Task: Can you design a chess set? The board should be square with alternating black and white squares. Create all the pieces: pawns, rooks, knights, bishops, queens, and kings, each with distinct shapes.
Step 858:
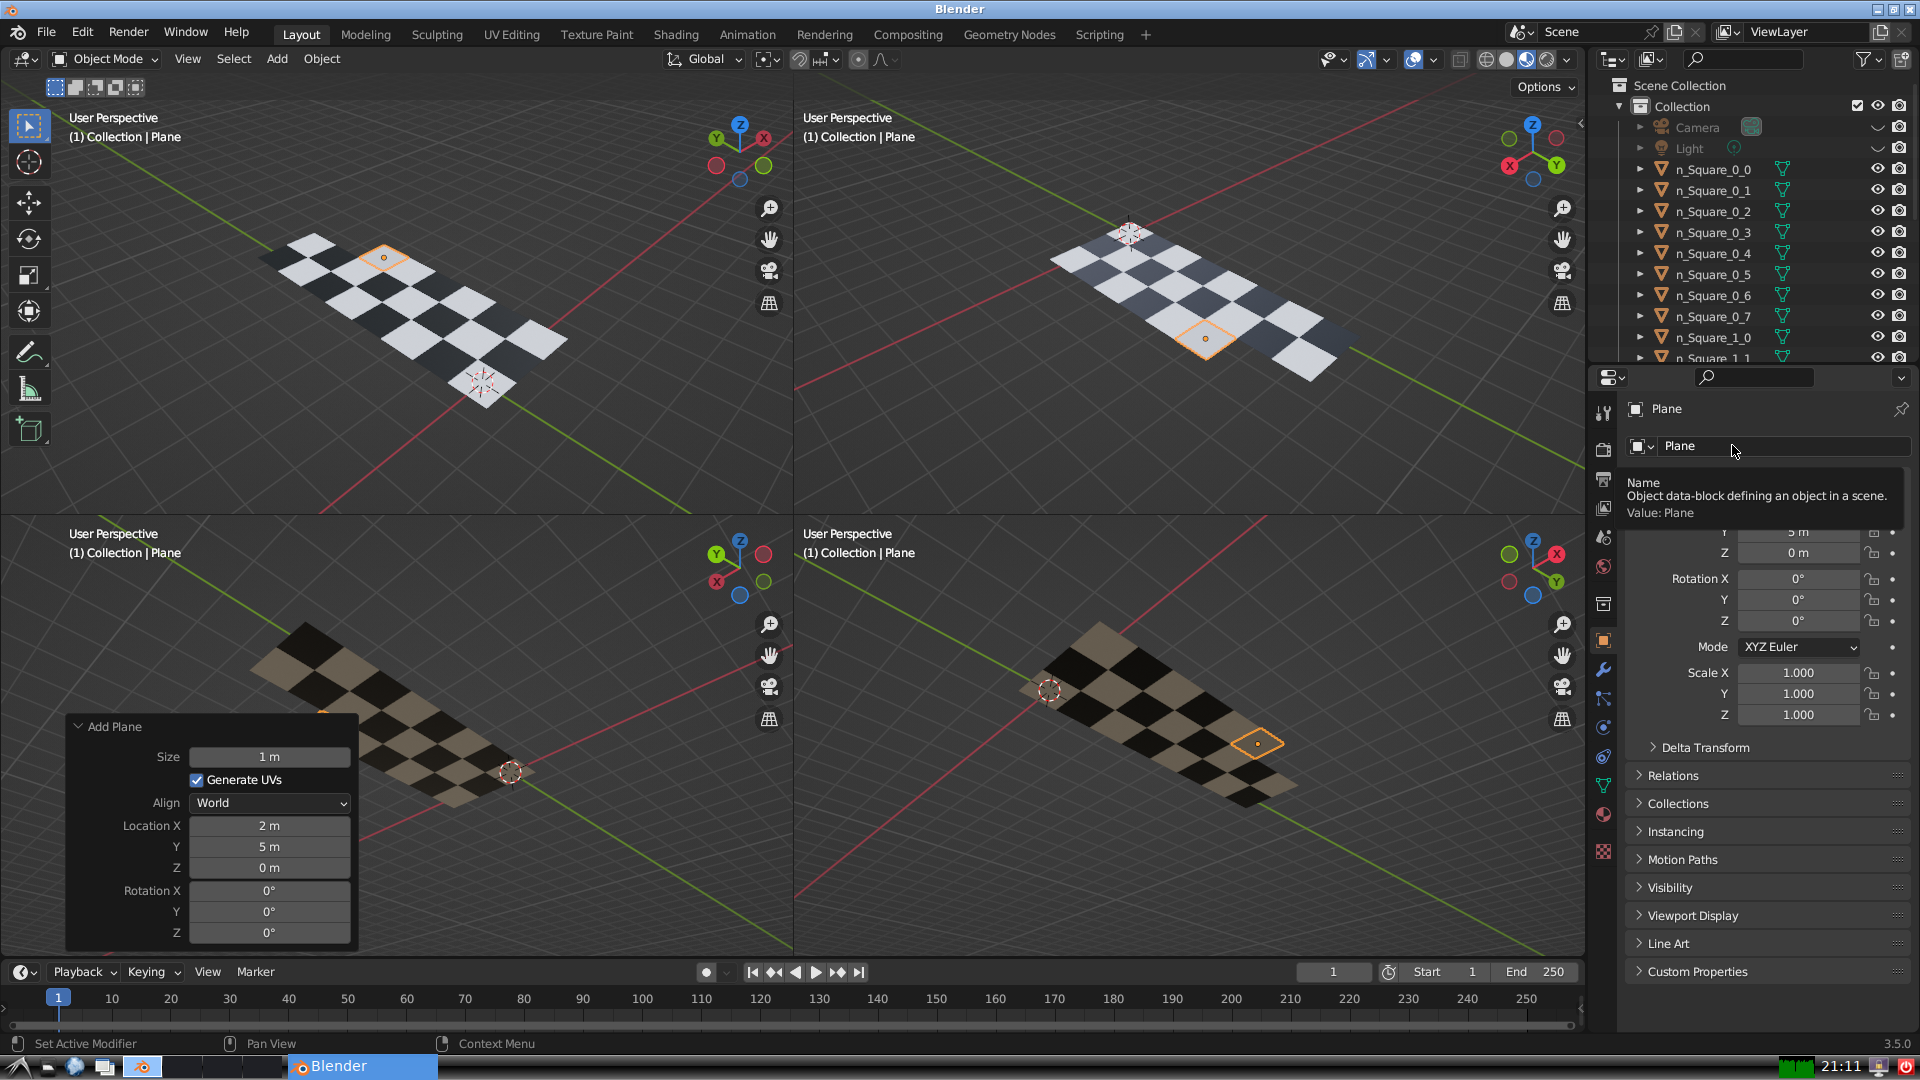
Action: click: no